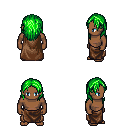
a pixel art fantasy rpg character, male body template, human, dark skin, brown cape, robe skirt, green long hairstyle, four views (front, back, left, right), 2x2 character sprite sheet, small pixel art, hard edges, no anti-aliasing